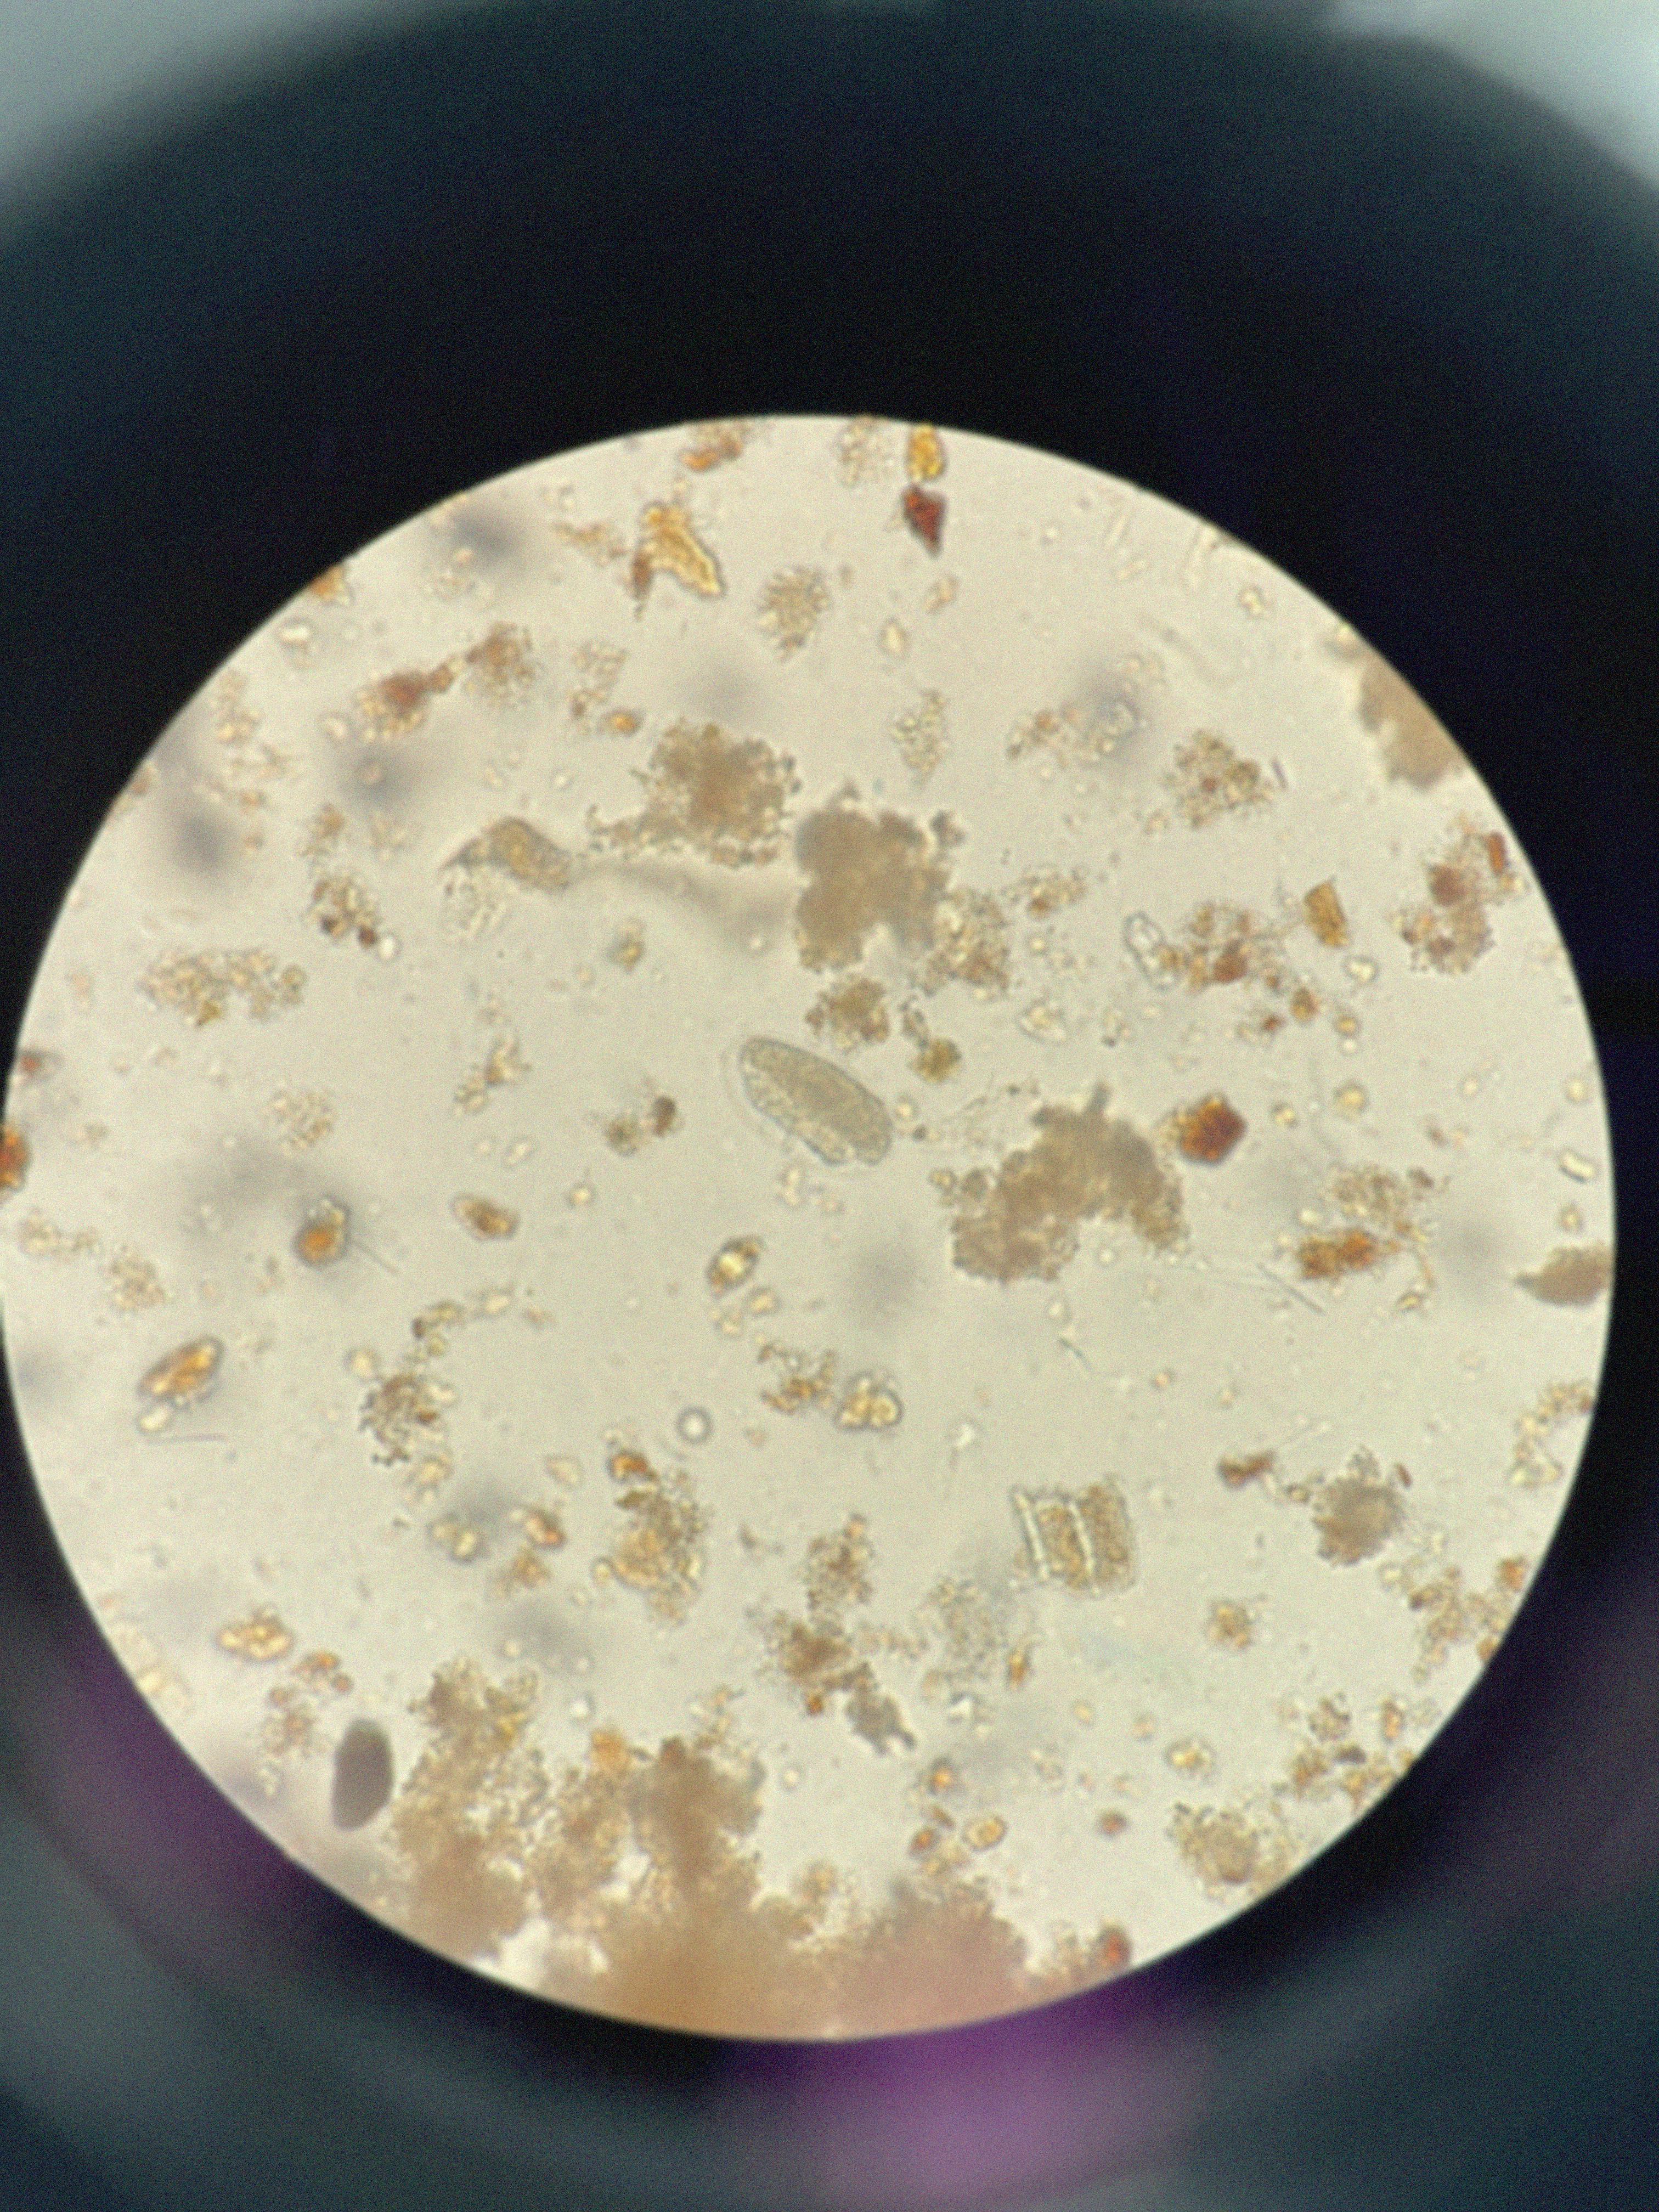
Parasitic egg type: Hookworm egg